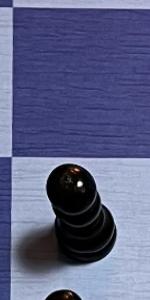
Label: Pawn_Black